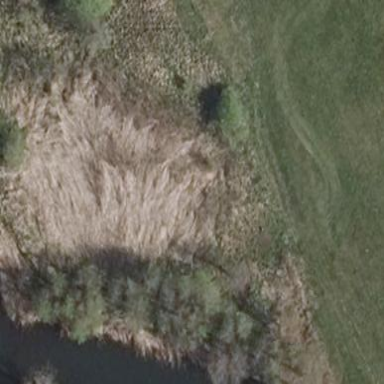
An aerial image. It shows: Reedbed in wetland area.